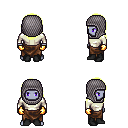
a pixel art fantasy rpg character, male body template, dark elf, purple skin, white long-sleeve shirt, robe skirt, gold long hairstyle, chain hood, gold gloves, black shoes, four views (front, back, left, right), 2x2 character sprite sheet, small pixel art, hard edges, no anti-aliasing